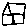
Label: house